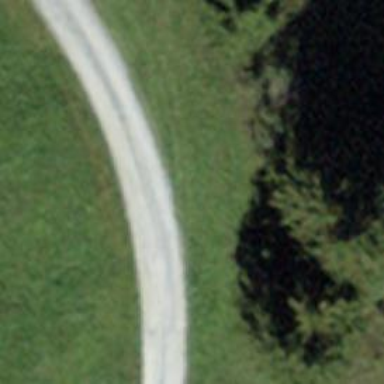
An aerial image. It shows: Gravel track with grade2 tracktype.